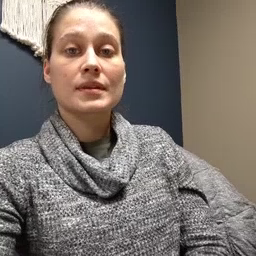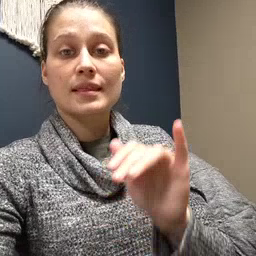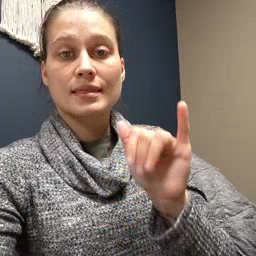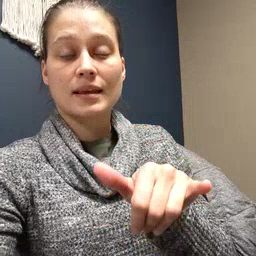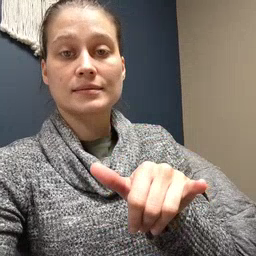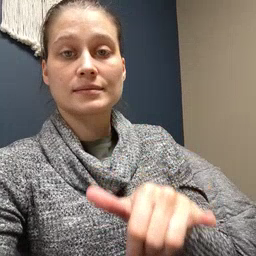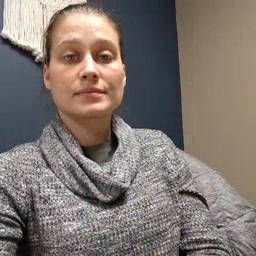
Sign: that